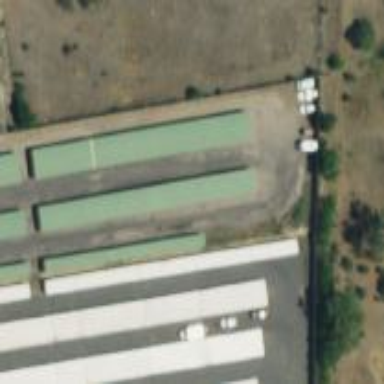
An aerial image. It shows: Industrial area used for storage.